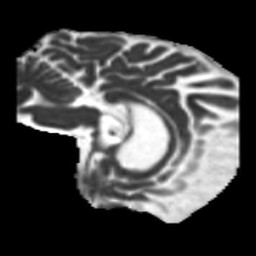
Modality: MD
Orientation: sagittal
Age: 55
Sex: male
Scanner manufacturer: siemens
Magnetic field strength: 3 T
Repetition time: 5.25 s
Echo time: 0.08 s